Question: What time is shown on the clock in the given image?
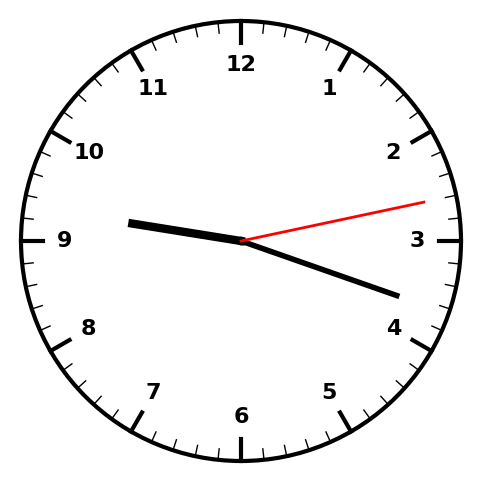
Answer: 09:18:13